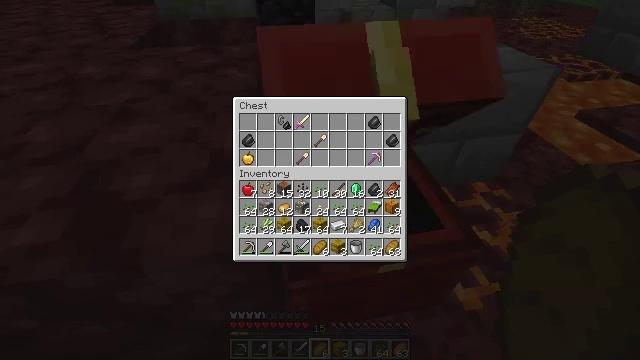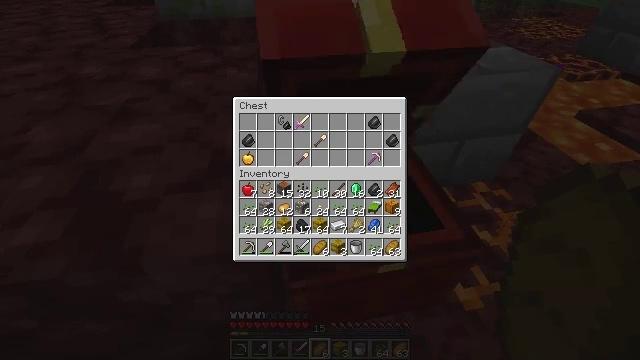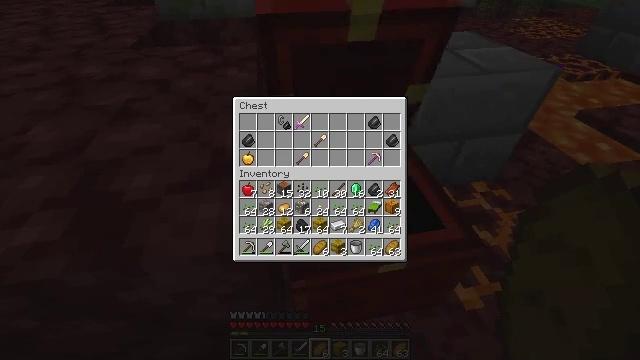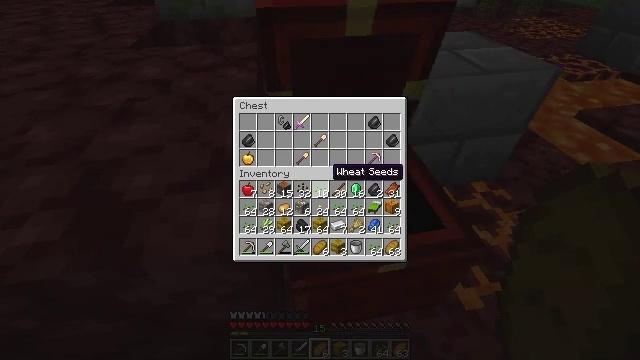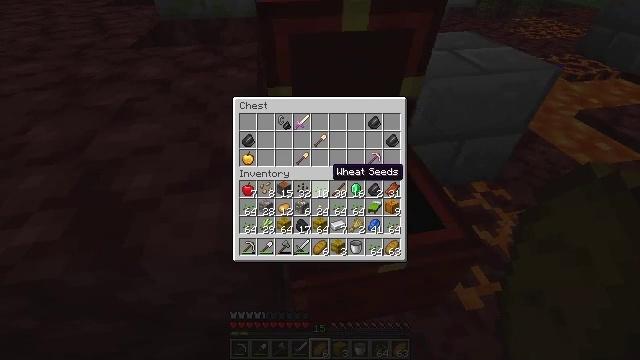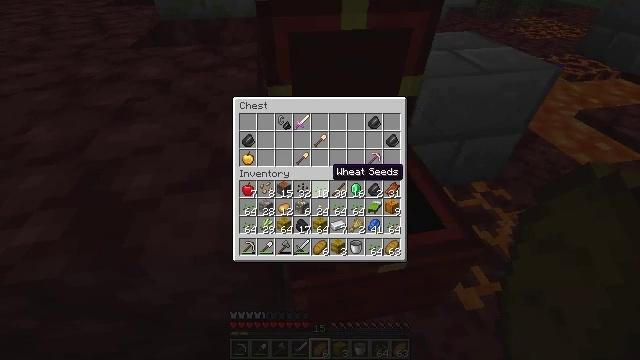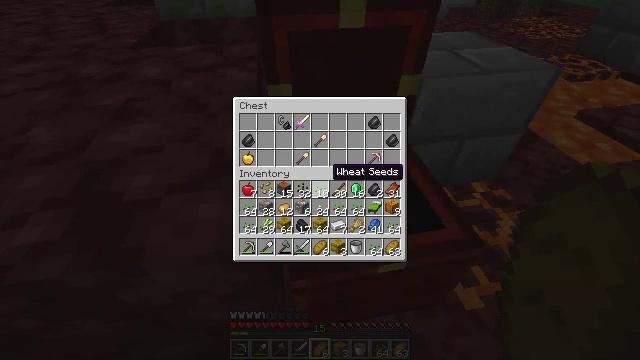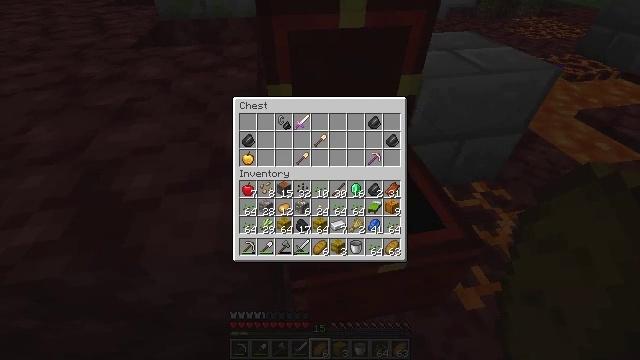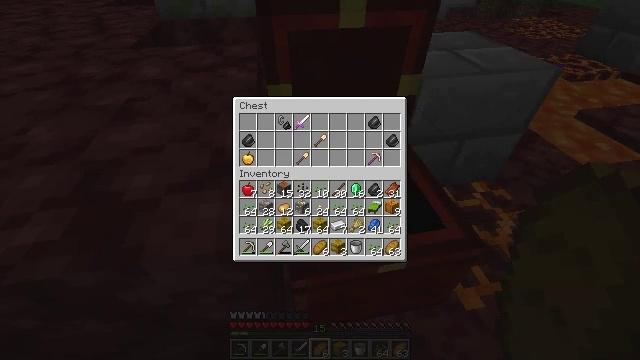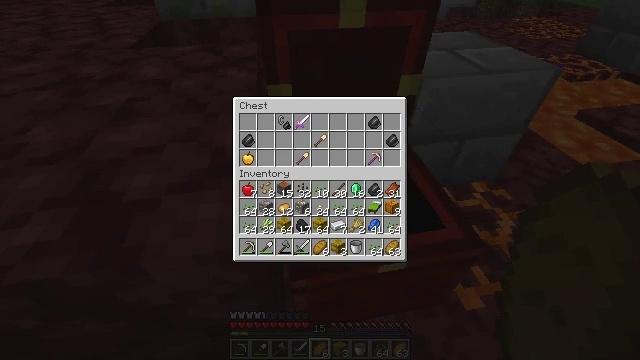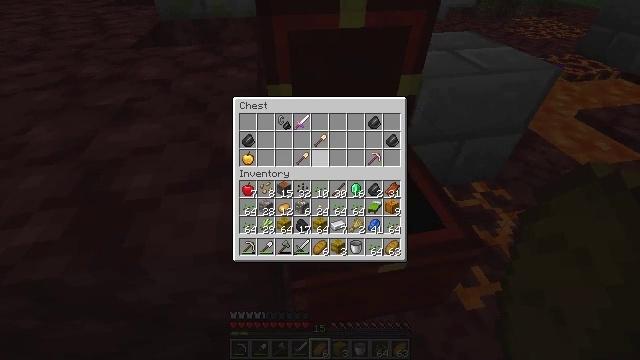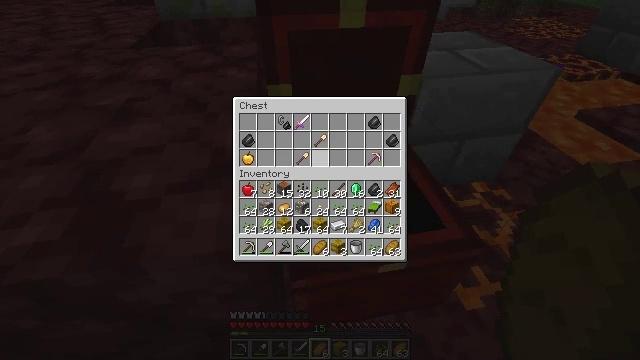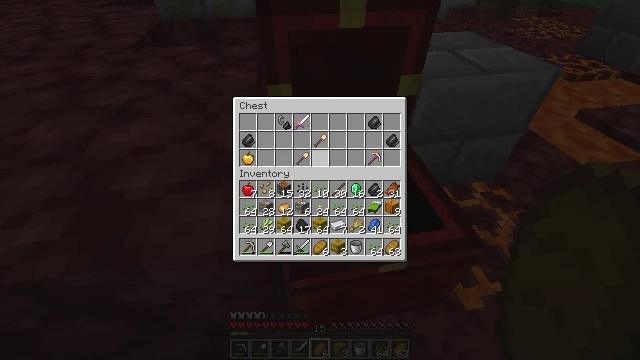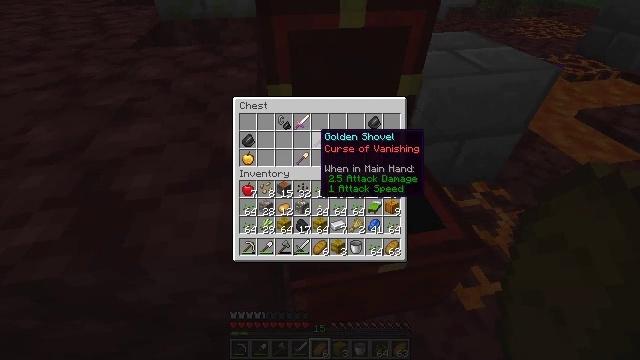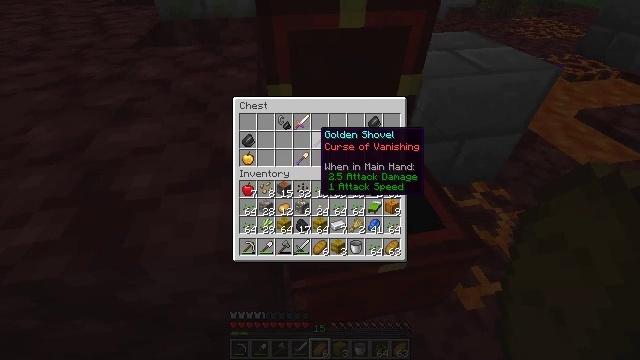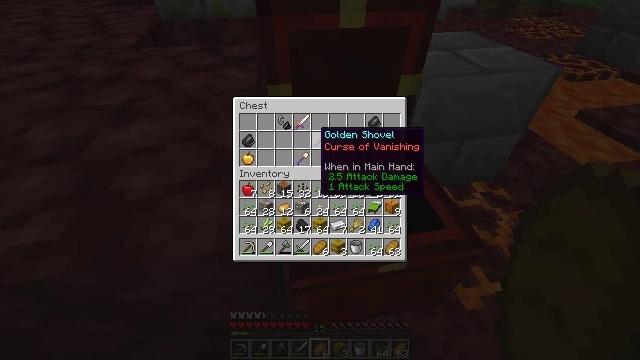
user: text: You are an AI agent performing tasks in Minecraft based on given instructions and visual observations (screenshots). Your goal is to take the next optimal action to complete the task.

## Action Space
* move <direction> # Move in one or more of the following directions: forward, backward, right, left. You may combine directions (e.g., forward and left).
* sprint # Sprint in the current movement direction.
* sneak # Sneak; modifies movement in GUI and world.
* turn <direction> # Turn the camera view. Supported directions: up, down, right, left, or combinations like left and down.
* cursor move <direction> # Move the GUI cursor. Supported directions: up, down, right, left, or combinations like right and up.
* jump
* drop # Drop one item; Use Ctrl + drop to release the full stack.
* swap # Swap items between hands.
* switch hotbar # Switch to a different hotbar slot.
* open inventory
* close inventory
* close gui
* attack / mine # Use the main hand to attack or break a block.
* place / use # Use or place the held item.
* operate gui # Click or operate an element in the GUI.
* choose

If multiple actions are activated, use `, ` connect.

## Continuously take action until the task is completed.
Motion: motion action
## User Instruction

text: Drop a hay block.
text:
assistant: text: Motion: no_op
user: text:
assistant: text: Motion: no_op
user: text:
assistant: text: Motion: no_op
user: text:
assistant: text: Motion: no_op
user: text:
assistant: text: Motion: no_op
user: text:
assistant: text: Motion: no_op
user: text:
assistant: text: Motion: no_op
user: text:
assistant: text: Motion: no_op
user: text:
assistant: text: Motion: no_op
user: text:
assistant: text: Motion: no_op
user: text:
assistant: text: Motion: cursor move up
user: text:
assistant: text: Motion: no_op
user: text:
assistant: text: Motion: no_op
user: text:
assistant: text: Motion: no_op
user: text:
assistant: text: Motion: no_op
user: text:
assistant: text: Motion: no_op
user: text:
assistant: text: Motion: no_op
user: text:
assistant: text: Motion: no_op
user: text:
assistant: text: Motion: no_op
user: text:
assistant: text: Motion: no_op
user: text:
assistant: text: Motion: no_op
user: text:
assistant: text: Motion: no_op
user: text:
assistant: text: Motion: no_op
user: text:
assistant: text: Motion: no_op
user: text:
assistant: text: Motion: no_op
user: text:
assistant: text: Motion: no_op
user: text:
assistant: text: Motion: no_op
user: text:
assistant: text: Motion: no_op
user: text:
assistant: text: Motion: no_op
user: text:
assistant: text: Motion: no_op